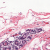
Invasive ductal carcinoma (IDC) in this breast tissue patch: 0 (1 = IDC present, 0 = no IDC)